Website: apple
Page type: billing-address
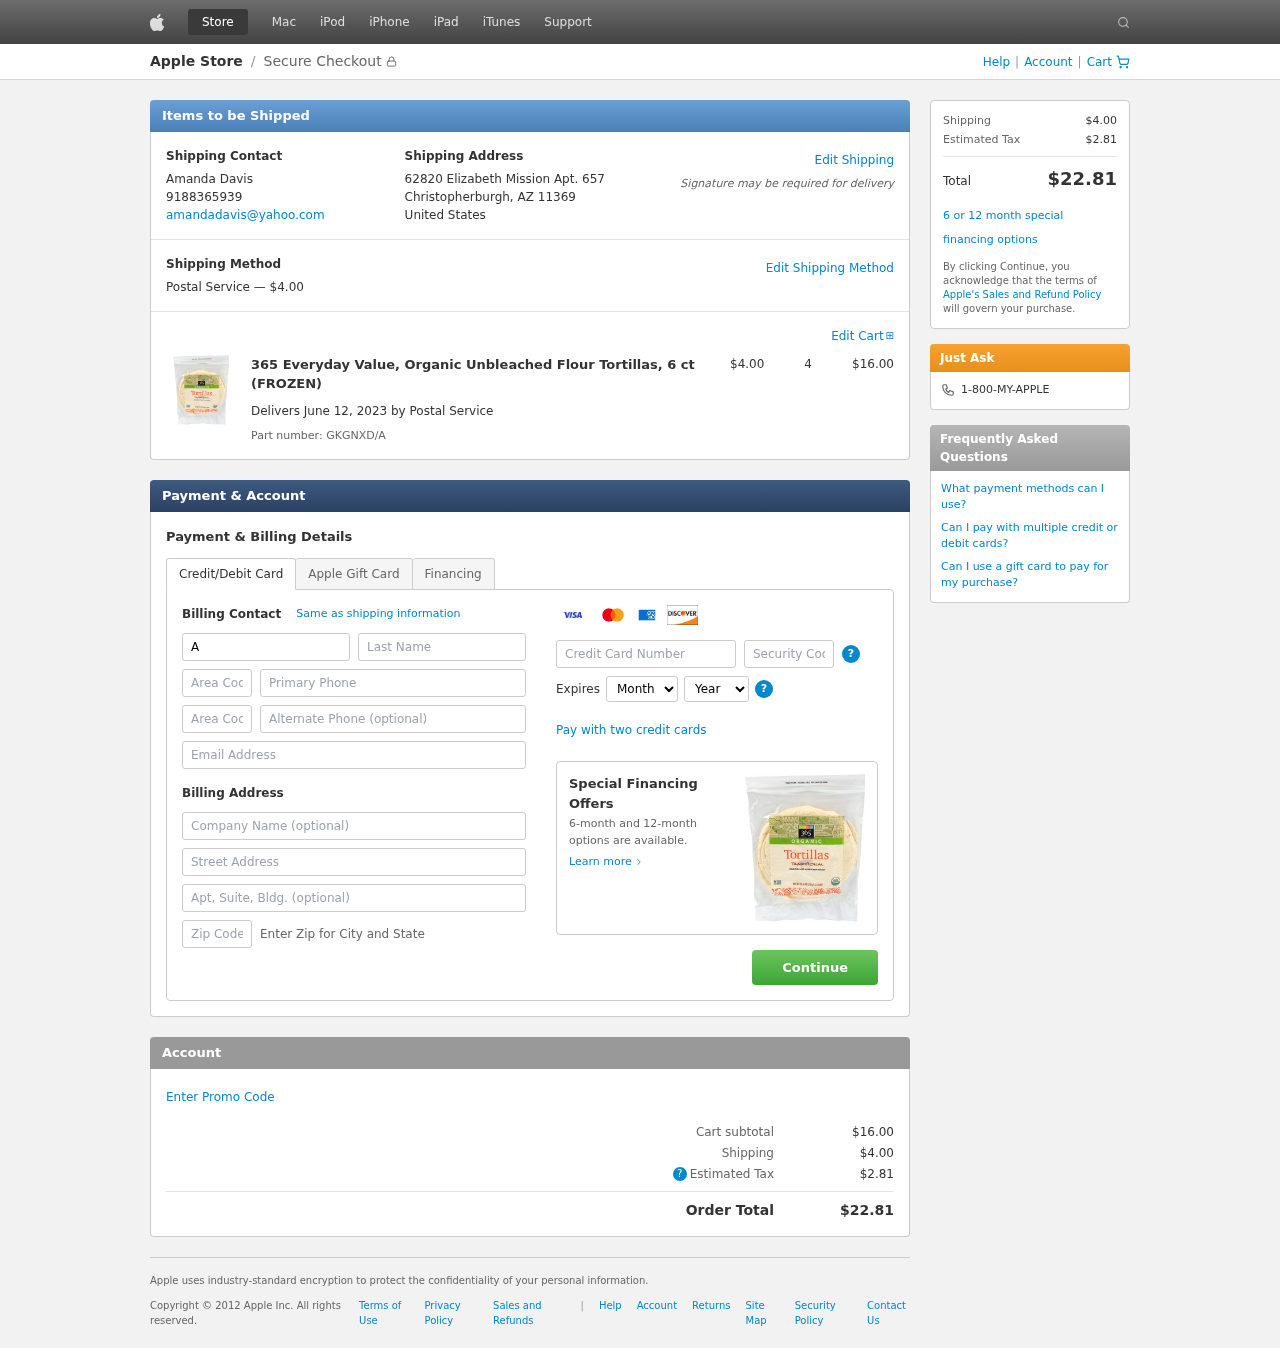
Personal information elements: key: PII_CARD_CVV
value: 733
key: PII_CARD_EXPIRY_MONTH
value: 04
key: PII_CARD_EXPIRY_YEAR
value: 29
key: PII_CARD_NUMBER
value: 4831 9753 0058 1022
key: PII_CITY_STATE_ZIP
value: Christopherburgh, AZ 11369
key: PII_COMPANY
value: Hanson LLC
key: PII_COUNTRY
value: United States
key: PII_EMAIL
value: amandadavis@yahoo.com
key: PII_FIRSTNAME
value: Amanda
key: PII_FULLNAME
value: Amanda Davis
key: PII_LASTNAME
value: Davis
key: PII_PHONE
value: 9188365939
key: PII_PHONE_ALT
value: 8074040162
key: PII_PHONE_ALT_AREA
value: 807
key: PII_PHONE_AREA
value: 918
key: PII_POSTCODE2
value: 01039
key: PII_STREET
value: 62820 Elizabeth Mission Apt. 657
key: PII_STREET2
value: Suite 392
Product elements: key: PRODUCT1_NAME
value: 365 Everyday Value, Organic Unbleached Flour Tortillas, 6 ct (FROZEN)
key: PRODUCT1_PRICE
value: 4
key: PRODUCT1_QUANTITY
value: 4
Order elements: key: ORDER_SHIPPING_COST
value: $4.00
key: ORDER_SUBTOTAL
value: $16.00
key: ORDER_DELIVERY_DATE
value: June 12, 2023
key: ORDER_PART_NUMBER
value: GKGNXD/A
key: ORDER_TAX
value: $2.81
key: ORDER_TOTAL
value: $22.81